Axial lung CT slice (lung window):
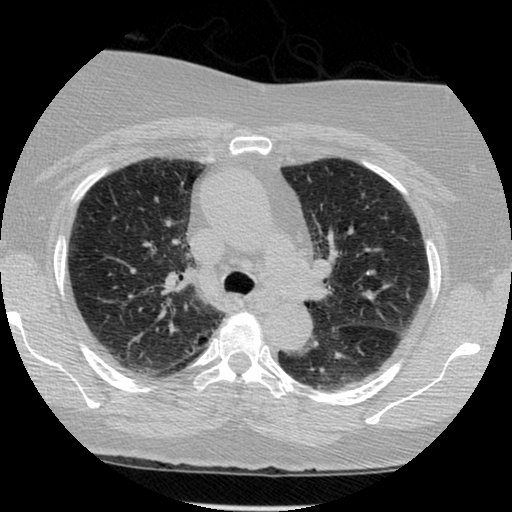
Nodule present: no